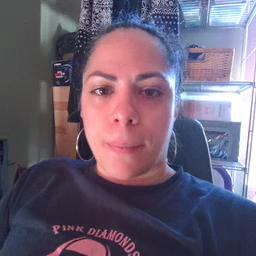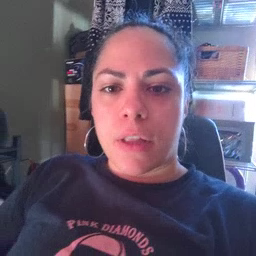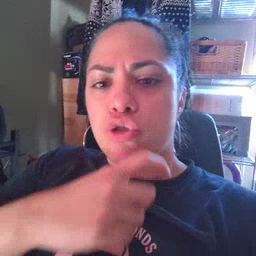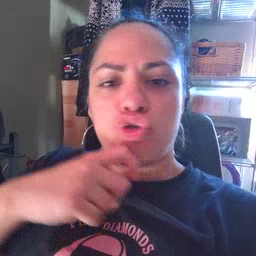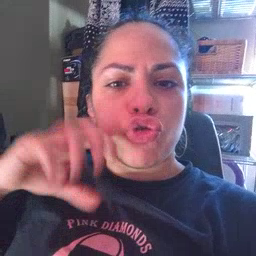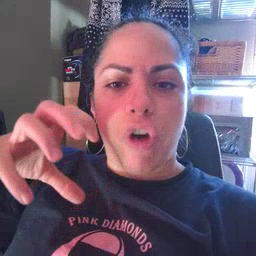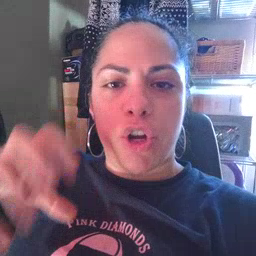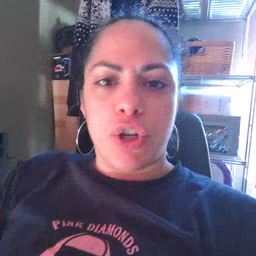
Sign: dryer